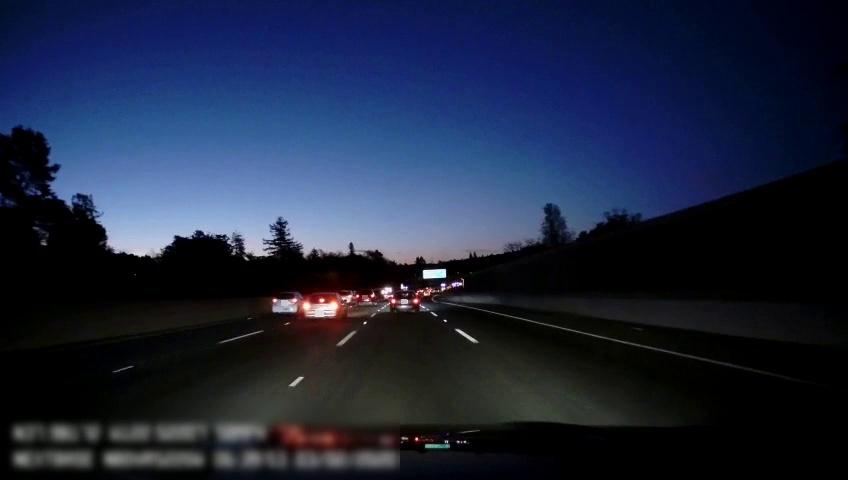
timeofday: Night
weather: Other
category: Drivable Space
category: Vehicles | Car
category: Vehicles | Car
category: Vehicles | SUV
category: Vehicles | SUV
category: Vehicles | Car
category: Vehicles | Car
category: Lanes | Alternate Lane
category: Lanes | Alternate Lane
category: Lanes | Current Lane
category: Lanes | Current Lane
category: Lanes | Alternate Lane
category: Traffic | Signs